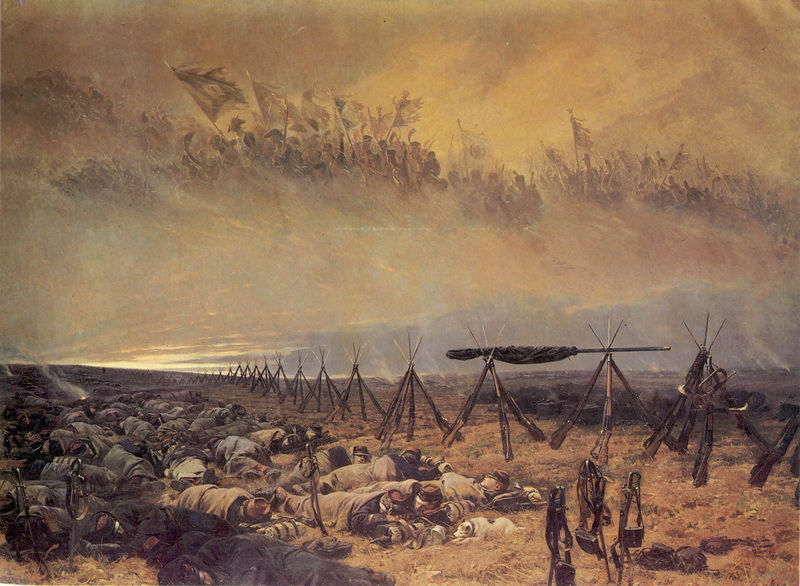
Titel: Le Rêve
Künstler: Édouard Detaille
Standort: Paris
Institution: Musée de l'Armée
Schlagwörter: angriff, blau, dunkel, feuer, gemälde, himmel, kampf, mann, schatten, schlaf, weiß, wolken, gelb, komposition, landschaft, menschen, ocker, braun, frankreich, grau, hell, holz, licht, männer, orange, schwarz, ölbild, gras, hund, wiese, wolke, beige, malerei, falten, mensch, stein, tod, tot, bild, öl, dämmerung, erde, feld, ferne, halme, horizont, morgen, sonnenaufgang, rauch, sonne, boden, gold, decke, deutschland, hellblau, reiten, ritt, ruhe, liegen, schlafen, fahnen, fahne, russland, zug, dorf, koppel, rast, französisch, ölgemälde, krieg, querformat, schlacht, sturm, unwetter, soldaten, musikinstrument, metall, stimmung, faltenwurf, liegend, steppe, fata morgana, dürr, übergang, traum, attacke, militär, säbel, uniform, waffen, leichen, soldat, tote, bürger, volk, friedhof, napoleon, dreispitz, tasche, armee, feldzug, heer, helme, gestorben, hellgrau, grab, gewehr, kavallerie, gräber, leder, morgenrot, krieger, seelen, vision, verdorrt, satteltasche, prozession, flaggen, bild im bild, tornister, gewehre, taschen, röte, gewehrkolben, schmerzen, gefallene, verwundete, ausruhen, abenddämmerung, brennend, preussen, gefallen, morgenröte, orsay, himmelfahrt, schlachtfeld, nation, zelte, lager, geister, repos, ordnung, decken, projektion, gestelle, trompete, lagern, bajonett, weltkrieg, massen, fez, erschöpfung, russe, träume, gerüste, verhangen, lagerfeuer, ansturm, soladten, bataille, schlachtenbild, guerre, ledertaschen, belgien, ausrüstung, gewehrfeuer, morts, fusils, gewhre, sturmangriff, alpträume, berezina, gewehrgarben, gewhrkreuz, grenadiere, nationalstolz, occker, schlachfels, traumata, wolklen, grabenkämpfe, feuerhimmel